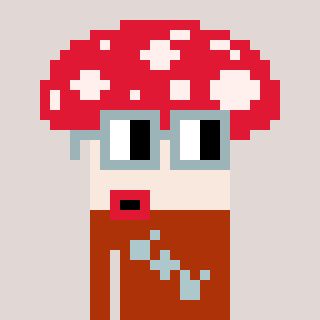
a pixel art character with square dark gray glasses, a mushroom-shaped head and a hotbrown-colored body on a warm background